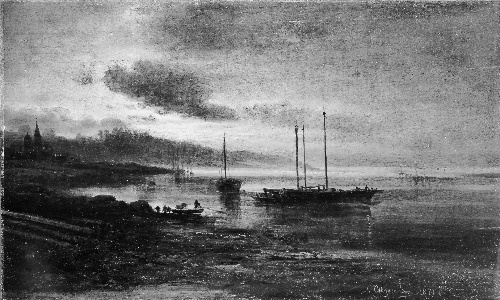
Title: Night Scene on the Volga
Artist: Alexei Kondratievich Savrasov
Artist bio: Russian, Moscow 1830–1897 Moscow
Date: 1871
Object type: Painting
Classification: Paintings
Medium: Oil on wood
Dimensions: 12 7/8 x 21 1/2 in. (32.7 x 54.6 cm)
Department: European Paintings
Credit line: Gift of Humanities Fund Inc., 1972
Accession year: 1972
Repository: Metropolitan Museum of Art, New York, NY
Tags: Rivers|Night|Boats